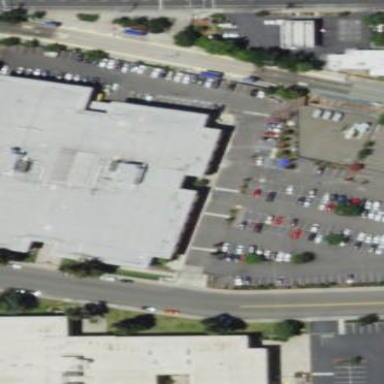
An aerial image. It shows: Commercial area.